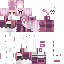
A female human skin with pale skin, wearing brown hood dressed in a purple robe top and brown pants, featuring a closed mouth.